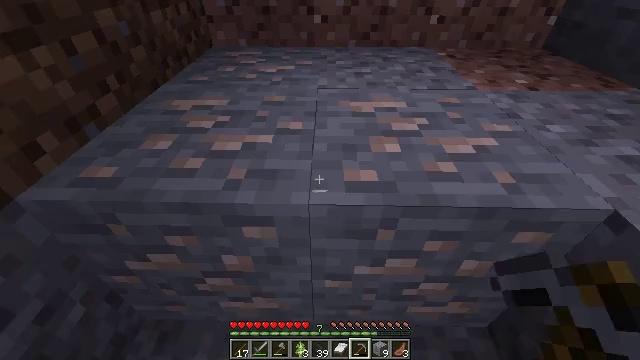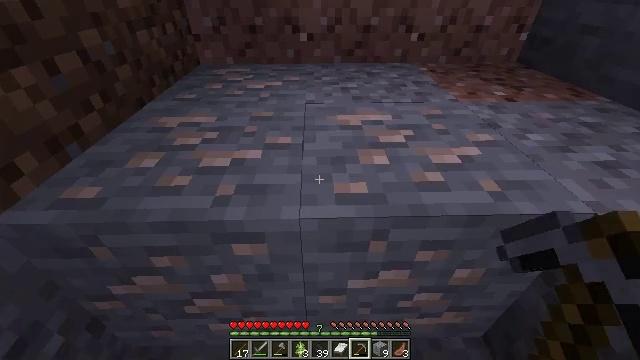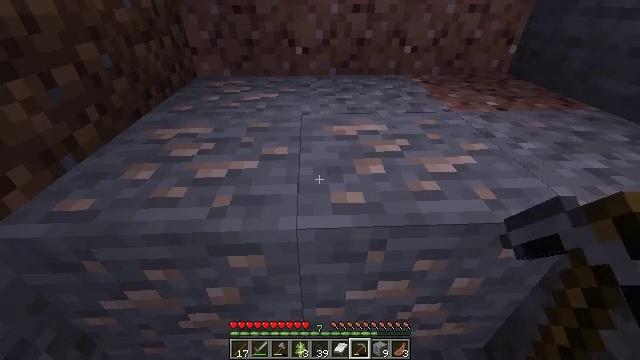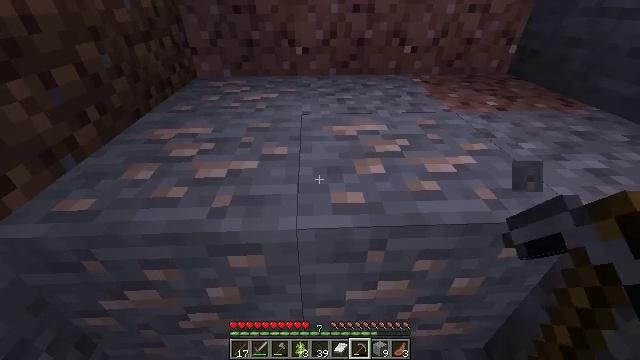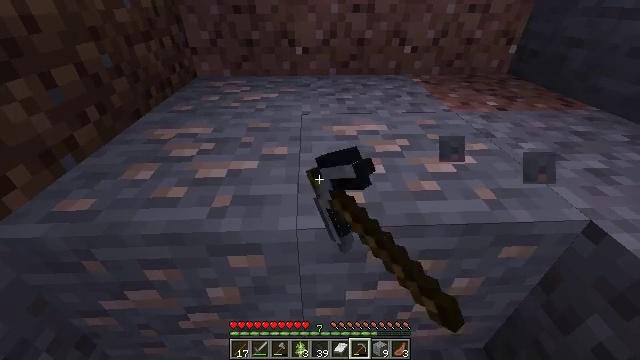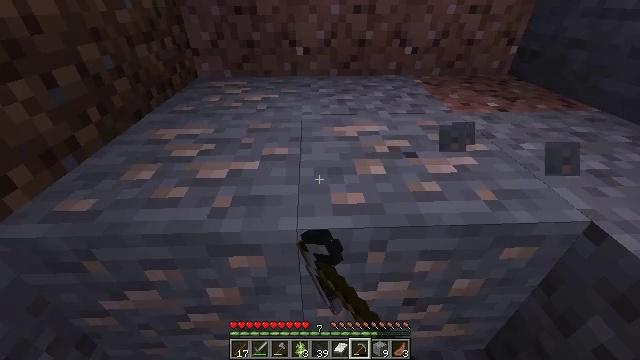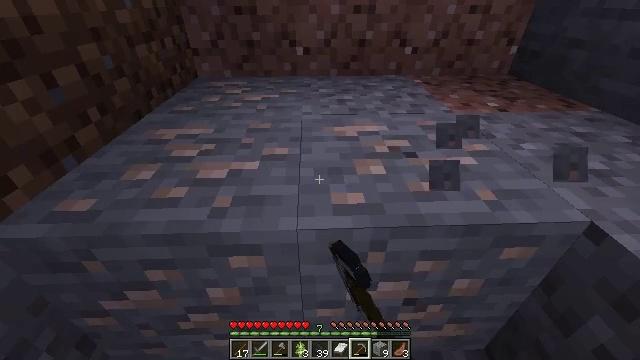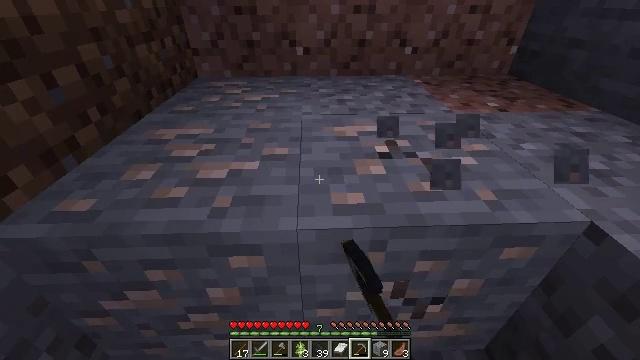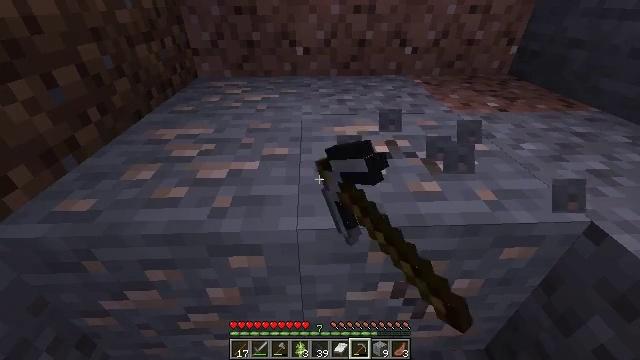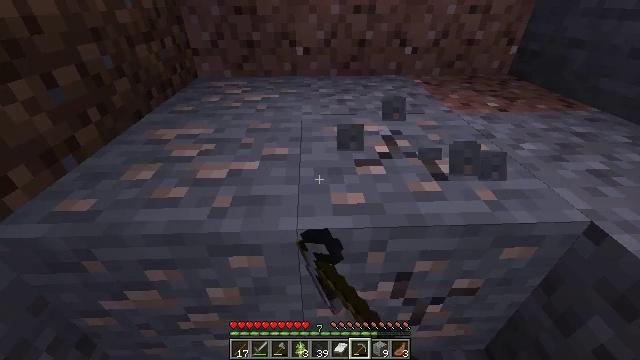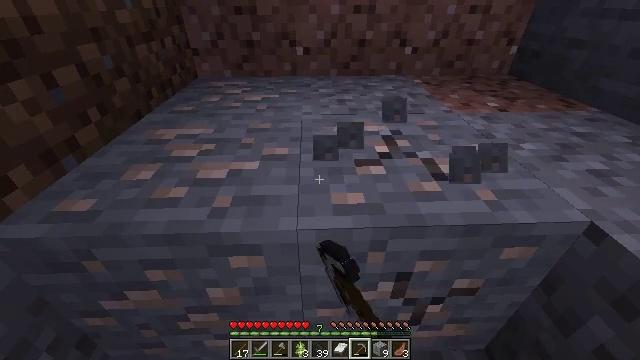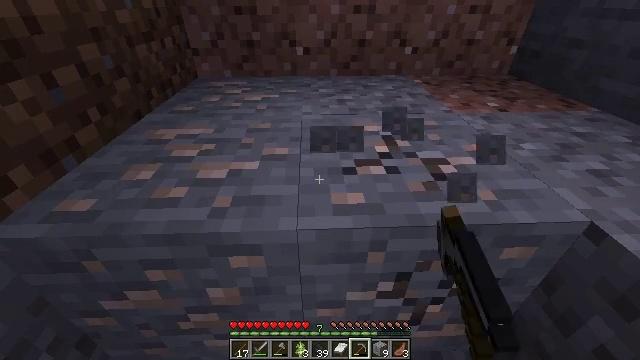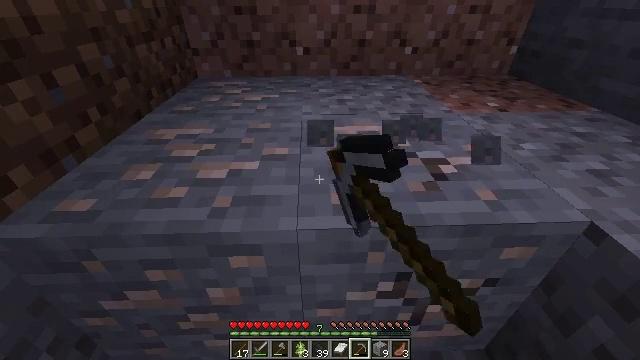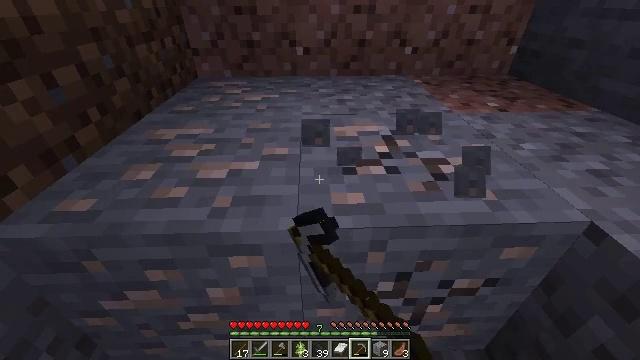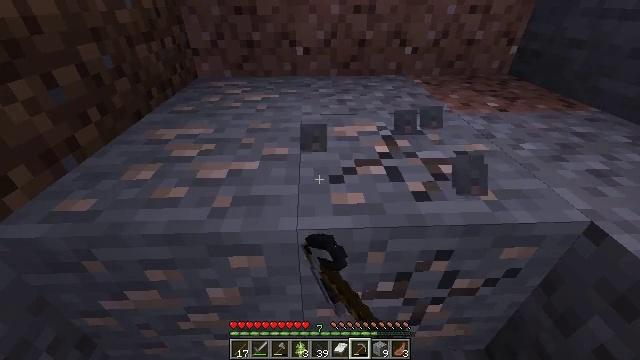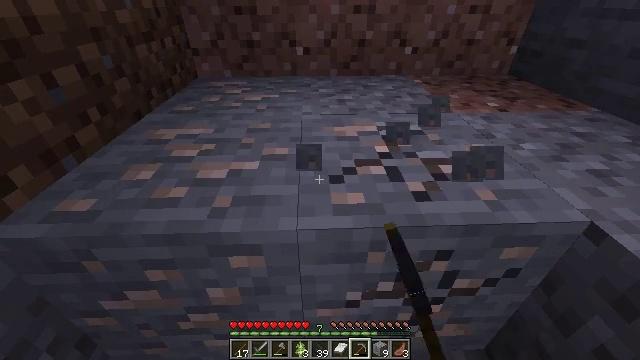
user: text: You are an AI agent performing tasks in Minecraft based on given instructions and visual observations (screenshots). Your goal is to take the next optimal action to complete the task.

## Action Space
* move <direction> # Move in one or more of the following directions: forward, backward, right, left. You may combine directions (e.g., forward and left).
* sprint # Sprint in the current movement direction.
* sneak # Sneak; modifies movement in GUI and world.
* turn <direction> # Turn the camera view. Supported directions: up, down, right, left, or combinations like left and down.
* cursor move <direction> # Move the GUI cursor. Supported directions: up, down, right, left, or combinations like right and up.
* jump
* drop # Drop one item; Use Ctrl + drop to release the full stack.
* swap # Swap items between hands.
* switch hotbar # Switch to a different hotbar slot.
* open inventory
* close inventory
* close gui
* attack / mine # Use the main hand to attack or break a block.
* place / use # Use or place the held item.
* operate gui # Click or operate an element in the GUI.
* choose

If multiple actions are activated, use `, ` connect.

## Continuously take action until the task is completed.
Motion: motion action
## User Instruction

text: Collect iron ore blocks.
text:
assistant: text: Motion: turn right and up
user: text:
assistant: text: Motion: turn up
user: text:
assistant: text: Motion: attack / mine
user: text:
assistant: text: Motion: attack / mine
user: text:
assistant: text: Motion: attack / mine
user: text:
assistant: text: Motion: attack / mine
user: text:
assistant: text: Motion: attack / mine
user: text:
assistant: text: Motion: attack / mine
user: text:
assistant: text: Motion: attack / mine
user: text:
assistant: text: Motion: attack / mine
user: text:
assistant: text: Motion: attack / mine
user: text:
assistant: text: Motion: attack / mine
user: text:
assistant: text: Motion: attack / mine
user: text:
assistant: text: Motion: attack / mine
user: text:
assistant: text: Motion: attack / mine
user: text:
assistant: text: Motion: attack / mine
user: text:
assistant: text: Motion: attack / mine
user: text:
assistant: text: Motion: attack / mine
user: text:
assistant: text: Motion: attack / mine
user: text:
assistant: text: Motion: attack / mine
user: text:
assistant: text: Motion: attack / mine
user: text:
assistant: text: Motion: attack / mine
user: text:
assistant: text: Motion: attack / mine
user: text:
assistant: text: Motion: attack / mine
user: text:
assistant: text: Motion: attack / mine
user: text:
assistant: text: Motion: attack / mine
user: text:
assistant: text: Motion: attack / mine
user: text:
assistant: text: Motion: attack / mine
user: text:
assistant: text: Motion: attack / mine
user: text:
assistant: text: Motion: turn left, attack / mine